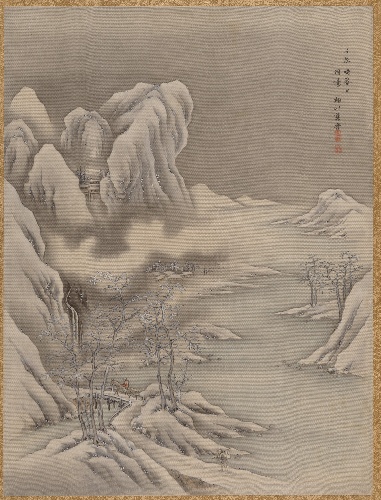
Artist: Seki Shūkō
Artist bio: Japanese, 1858–1915
Date: 1892
Object type: Album leaf
Classification: Paintings
Medium: Album leaf; silk
Culture: Japan
Period: Meiji period (1868–1912)
Dimensions: 13 7/8 x 10 1/2 in. (35.2 x 26.7 cm)
Department: Asian Art
Credit line: Charles Stewart Smith Collection, Gift of Mrs. Charles Stewart Smith, Charles Stewart Smith Jr., and Howard Caswell Smith, in memory of Charles Stewart Smith, 1914
Accession year: 1914
Repository: Metropolitan Museum of Art, New York, NY
Tags: Winter|Snow|Landscapes